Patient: sex M, age 57
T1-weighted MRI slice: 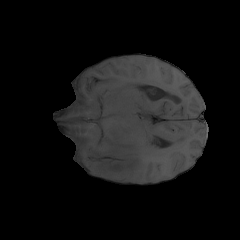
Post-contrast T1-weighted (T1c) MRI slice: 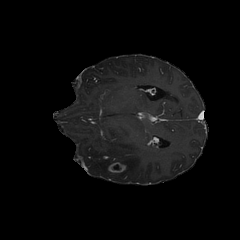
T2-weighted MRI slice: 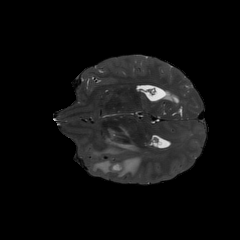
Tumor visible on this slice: yes
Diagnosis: Glioblastoma, IDH-wildtype
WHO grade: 4